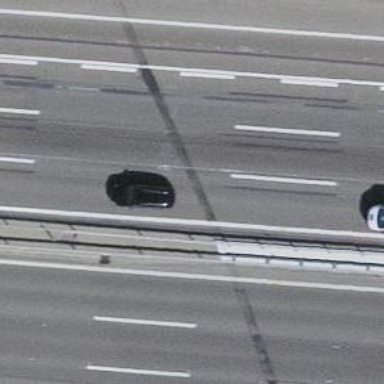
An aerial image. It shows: Asphalt bridge over motorway.